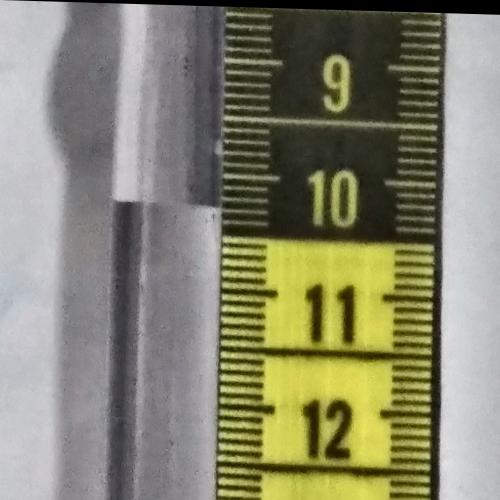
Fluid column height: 10.3 cm